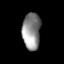
Tissue: lung
Cell type: Myeloid cells
Senescence score: 0.5501
Nuclear area (px): 651
Mean DAPI intensity: 141.183